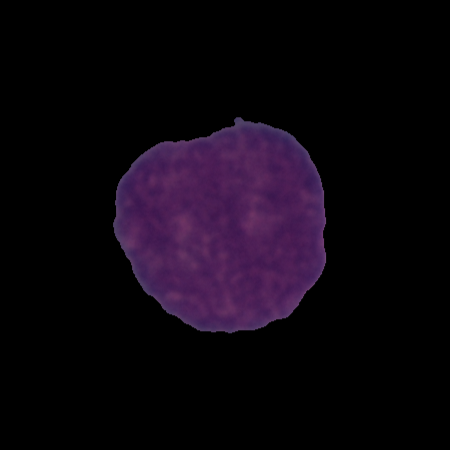
Label: cancer